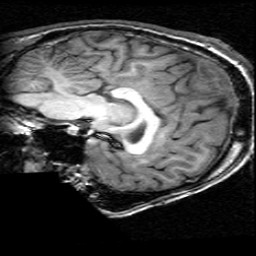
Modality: T1w
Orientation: sagittal
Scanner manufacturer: ge
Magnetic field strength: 3 T
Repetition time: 0.009048 s
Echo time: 0.001844 s